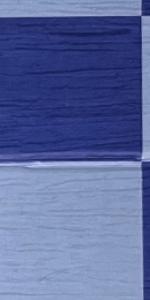
Label: Empty